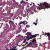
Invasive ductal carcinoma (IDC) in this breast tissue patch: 0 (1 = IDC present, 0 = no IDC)